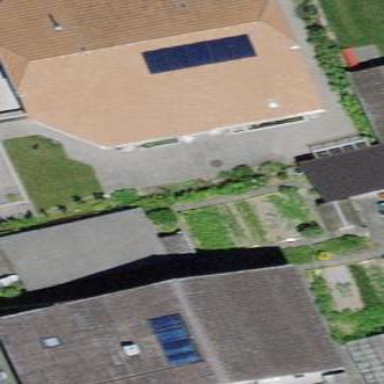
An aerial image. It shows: Half-hipped roof on apartment building.